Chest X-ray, AP view. Patient: 52 years old, sex F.
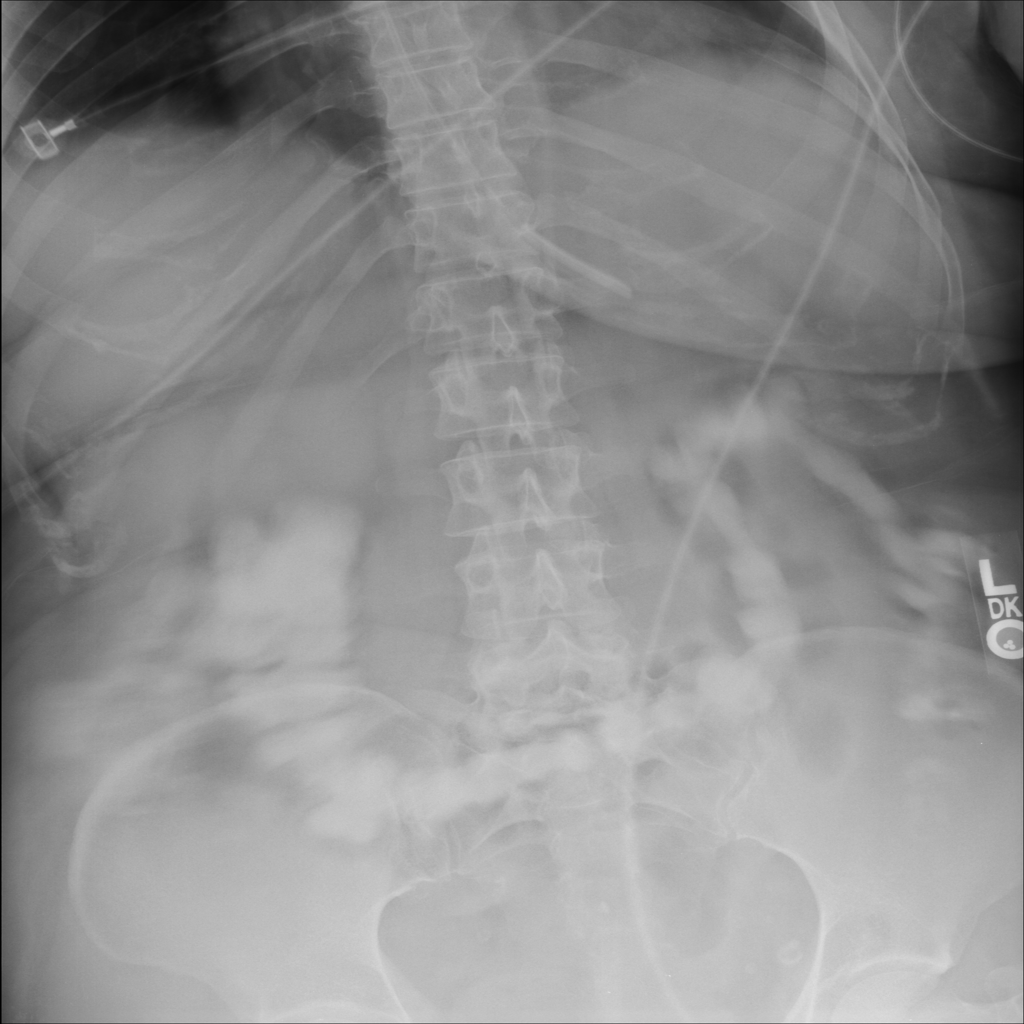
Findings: No Finding